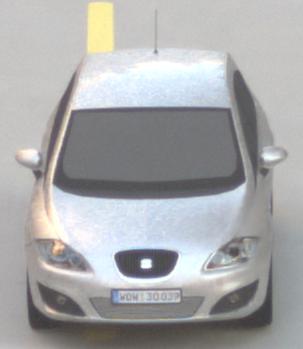
Make: SEAT
Model: Leon 1.4
Detailed model: Leon (1P)
Model produced from: 2009/04
Model produced until: 2010/08
Doors: 5
Color: white
Road condition: dry road
Daytime: sunrise or sunset
Contrast: low contrast